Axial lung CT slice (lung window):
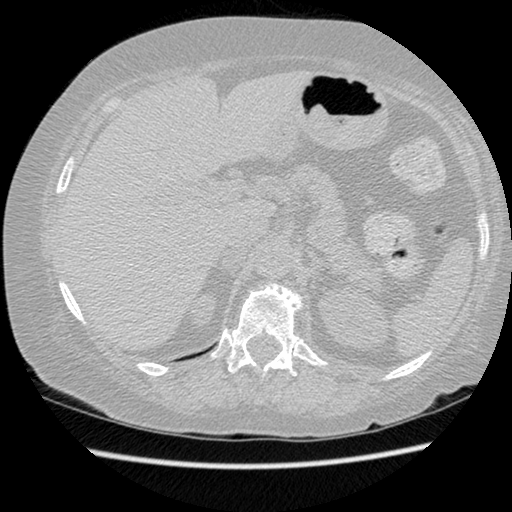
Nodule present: no